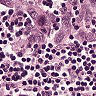
Metastatic tissue present: yes